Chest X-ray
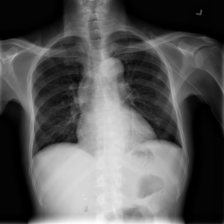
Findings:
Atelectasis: negative
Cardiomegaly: negative
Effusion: positive
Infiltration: negative
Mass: negative
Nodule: negative
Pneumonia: negative
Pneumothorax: negative
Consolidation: negative
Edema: negative
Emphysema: negative
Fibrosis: negative
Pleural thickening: negative
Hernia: negative